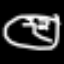
Label: clock